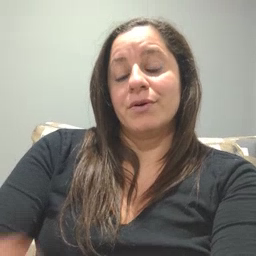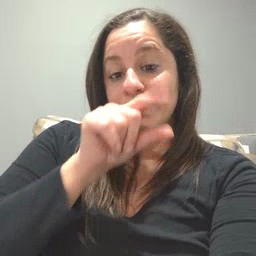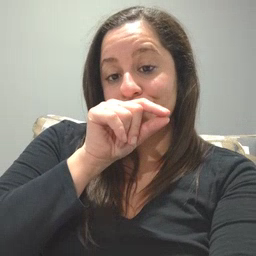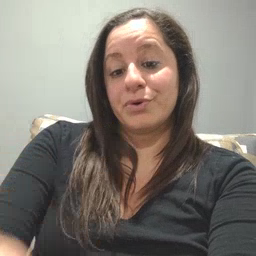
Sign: bird